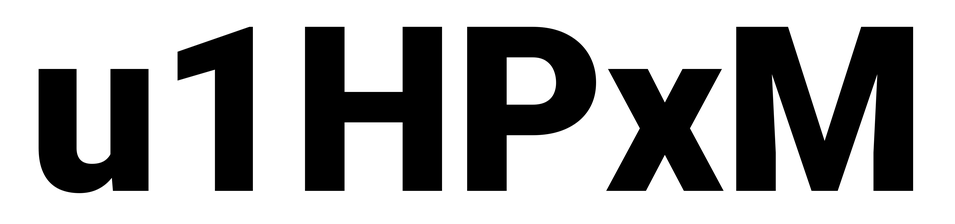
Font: Roboto_Black